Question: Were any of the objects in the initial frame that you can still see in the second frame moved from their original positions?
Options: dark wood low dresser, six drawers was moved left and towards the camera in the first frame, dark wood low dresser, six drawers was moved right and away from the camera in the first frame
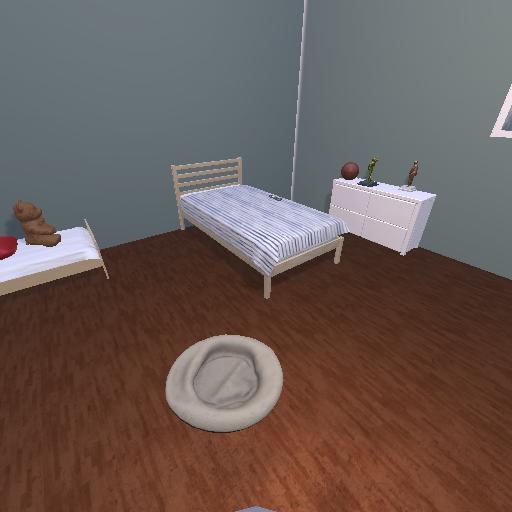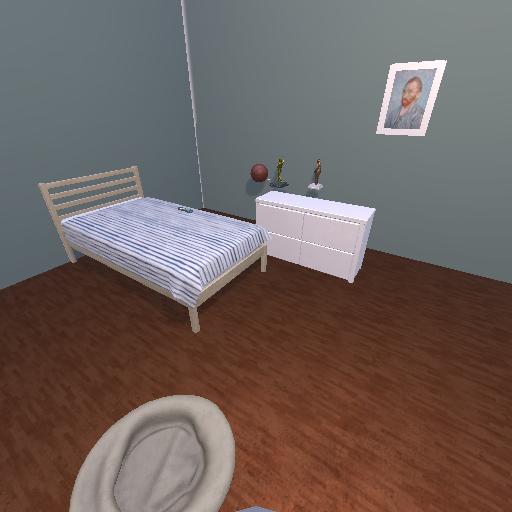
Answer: dark wood low dresser, six drawers was moved left and towards the camera in the first frame